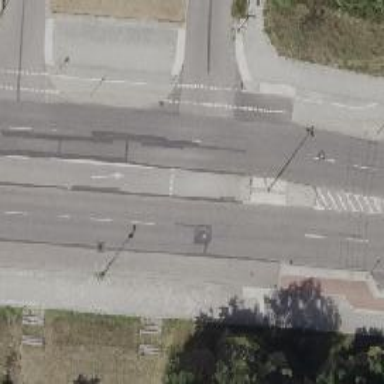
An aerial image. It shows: Primary highway with asphalt surface. There are separate sidewalks and parking areas on both sides. Public surveillance is also present in the area.